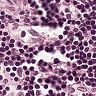
Metastatic tissue present: no